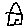
Label: house